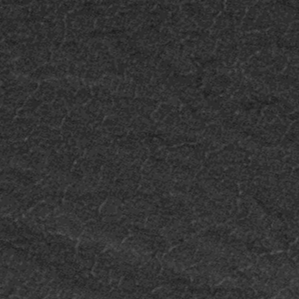
Label: frost